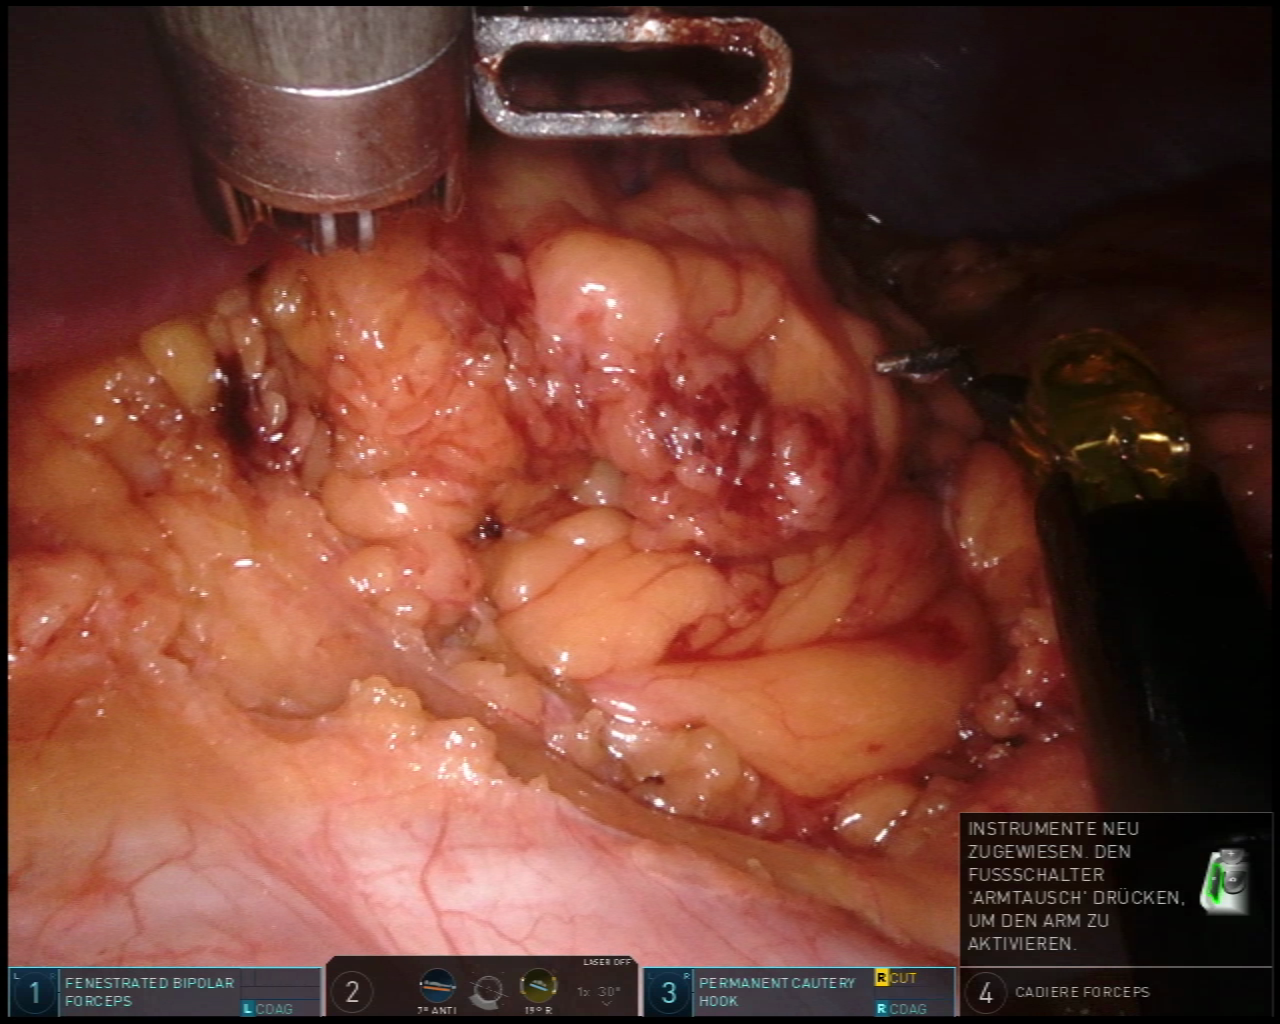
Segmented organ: liver
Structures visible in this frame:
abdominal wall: yes
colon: yes
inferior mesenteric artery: no
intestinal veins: no
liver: yes
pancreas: no
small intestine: no
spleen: no
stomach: no
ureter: no
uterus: no
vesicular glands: no